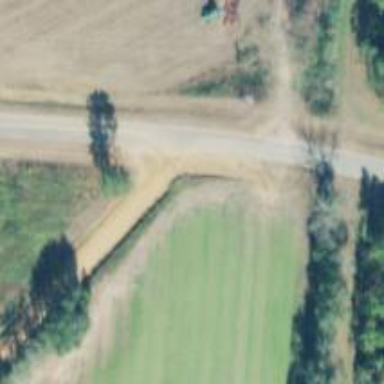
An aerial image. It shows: Unclassified road.